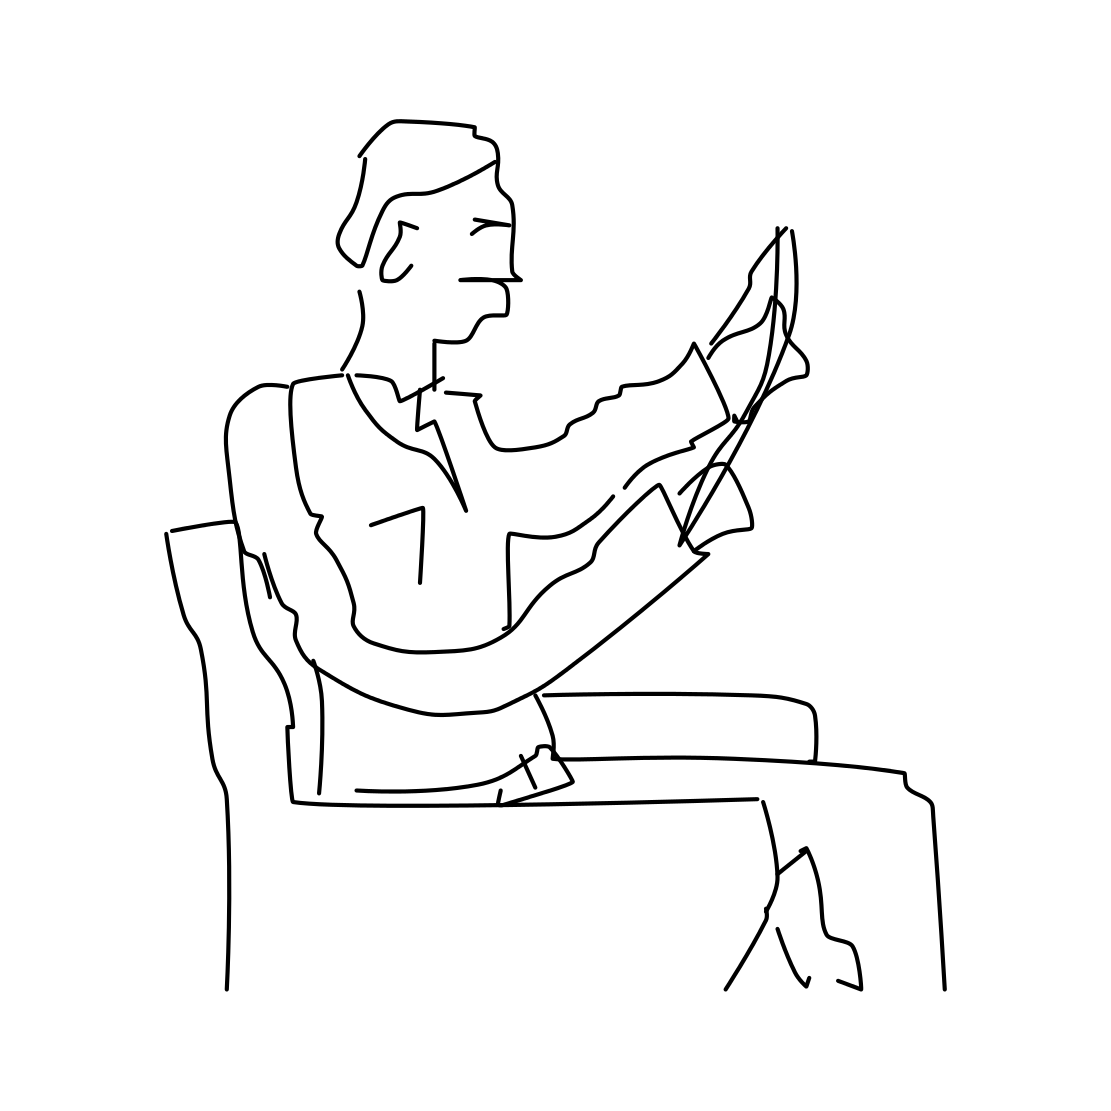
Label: person sitting